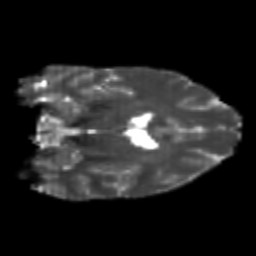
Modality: T2w
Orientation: coronal
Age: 22
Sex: male
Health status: healthy
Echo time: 0.074 s